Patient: sex M, age 60
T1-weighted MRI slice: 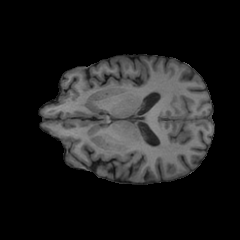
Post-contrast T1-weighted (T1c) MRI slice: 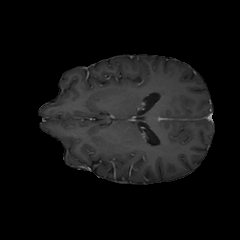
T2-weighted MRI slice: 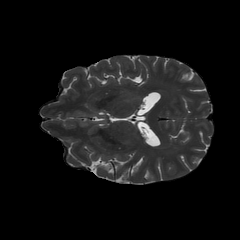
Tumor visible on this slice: no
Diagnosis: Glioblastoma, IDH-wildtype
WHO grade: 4